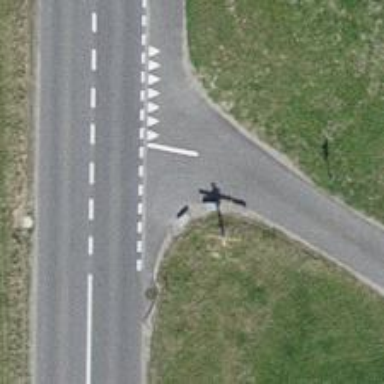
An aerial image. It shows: Road with "give way" sign.